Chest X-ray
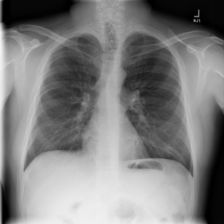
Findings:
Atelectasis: negative
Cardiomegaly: negative
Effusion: negative
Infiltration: negative
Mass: negative
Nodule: negative
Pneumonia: positive
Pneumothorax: negative
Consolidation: negative
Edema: negative
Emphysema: negative
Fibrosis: negative
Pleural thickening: negative
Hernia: negative